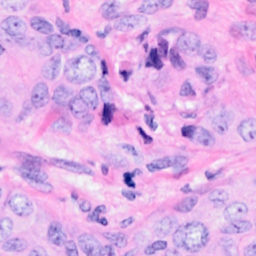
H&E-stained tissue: Breast